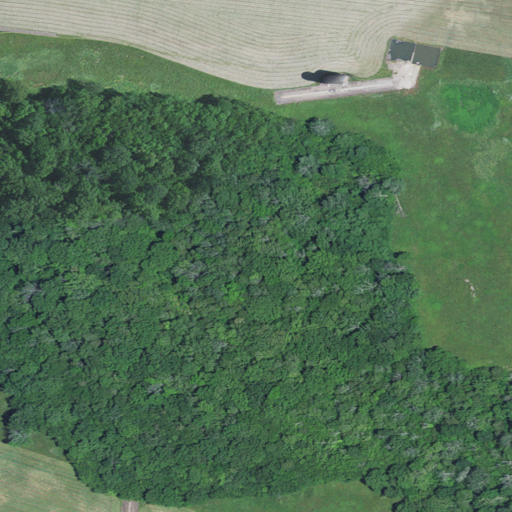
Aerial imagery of mountain in Kentucky named Smiths Grove Knob containing pasture, deciduous forest, mixed forest, and open development